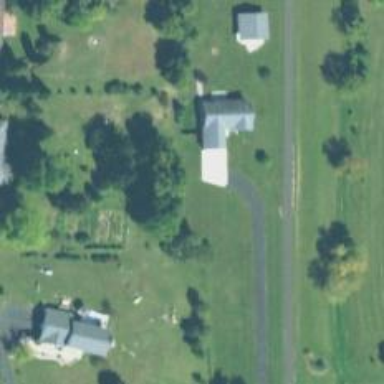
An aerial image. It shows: Driveway.